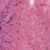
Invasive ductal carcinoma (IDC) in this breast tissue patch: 0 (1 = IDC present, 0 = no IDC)